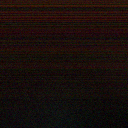
Screen state: off